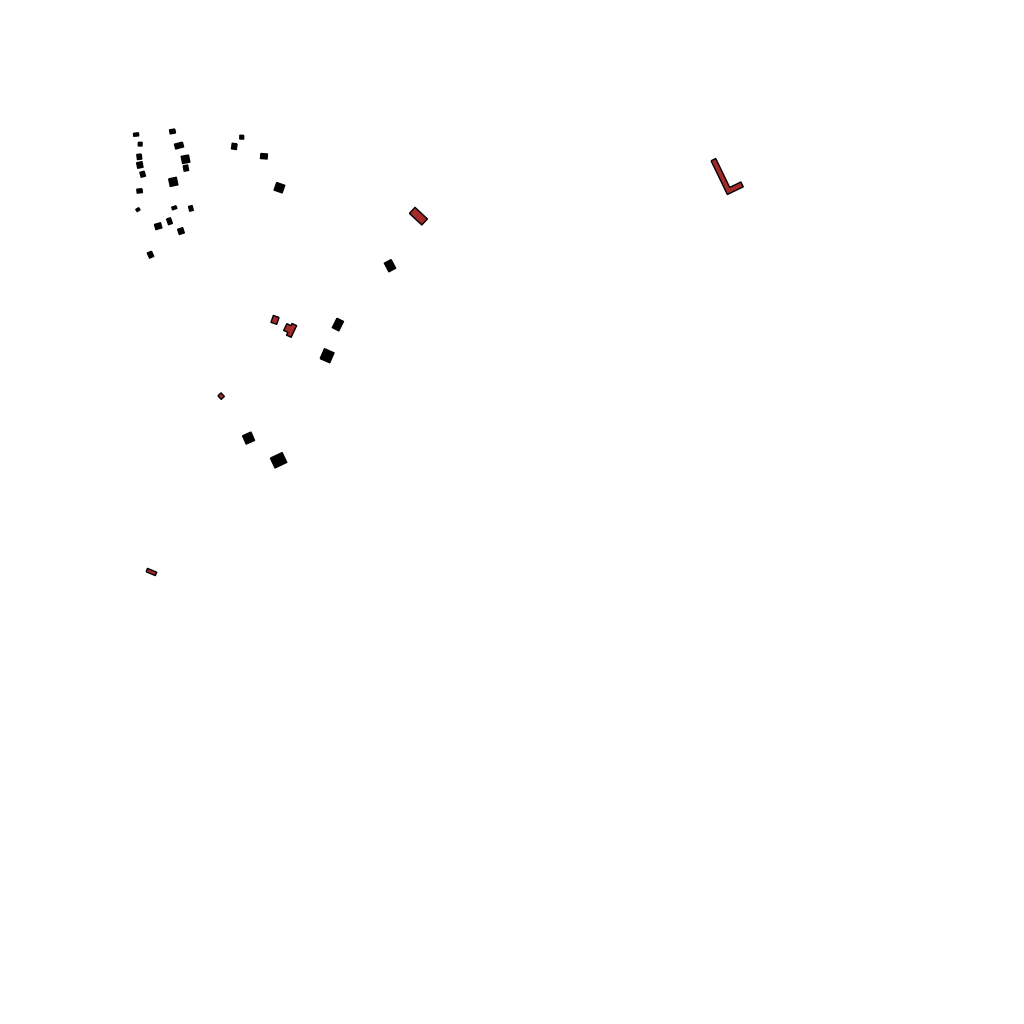
Tags: overhead vector_map, industrial, recreation, residential, individual_rise, density_2, Building, Facility, 1.0 km²